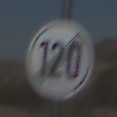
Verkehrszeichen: EndeGeschwindigkeit120
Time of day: Midday
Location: Outdoor (Nature)
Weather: Clear
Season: NotSpecified
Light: Natural